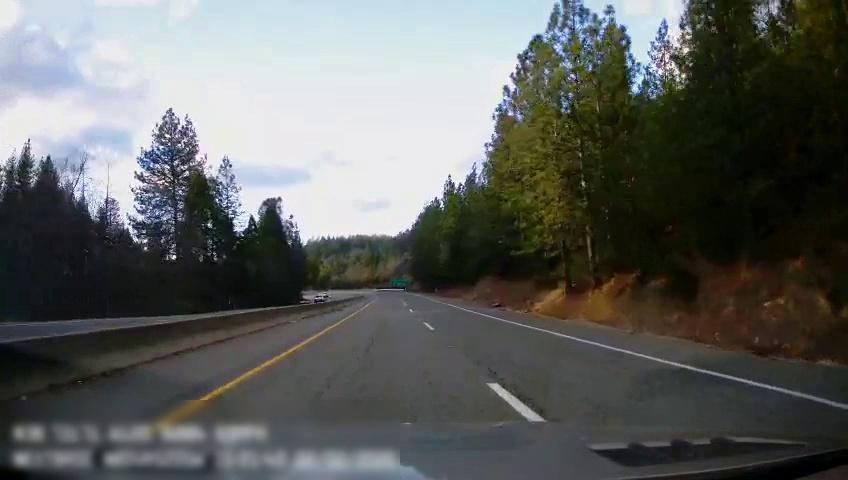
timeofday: Day
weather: Sunny
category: Drivable Space
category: Drivable Space
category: Vehicles | SUV
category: Lanes | Opposite Lane
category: Lanes | Alternate Lane
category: Lanes | Current Lane
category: Lanes | Alternate Lane
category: Traffic | Signs